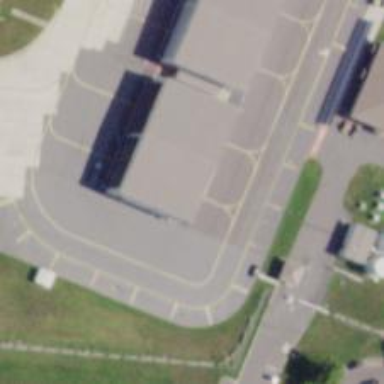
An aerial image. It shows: Image of taxiway at airport.